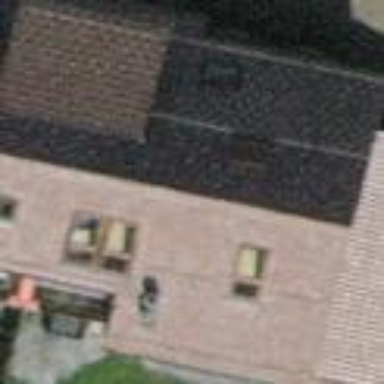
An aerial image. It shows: Semi-detached house with gabled roof.